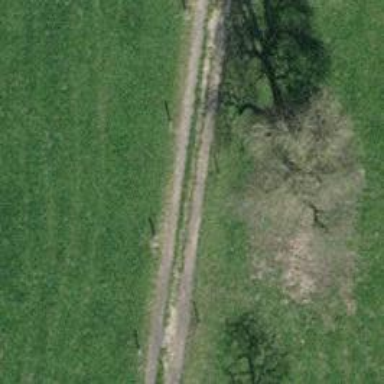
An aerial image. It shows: Track with grade 4 track type.